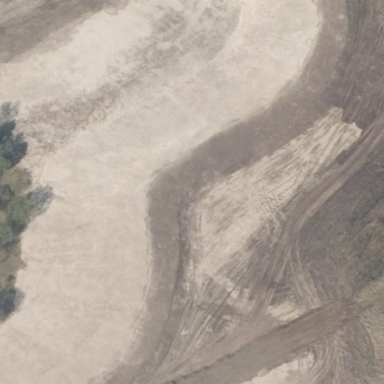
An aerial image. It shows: Sandy area in nature.